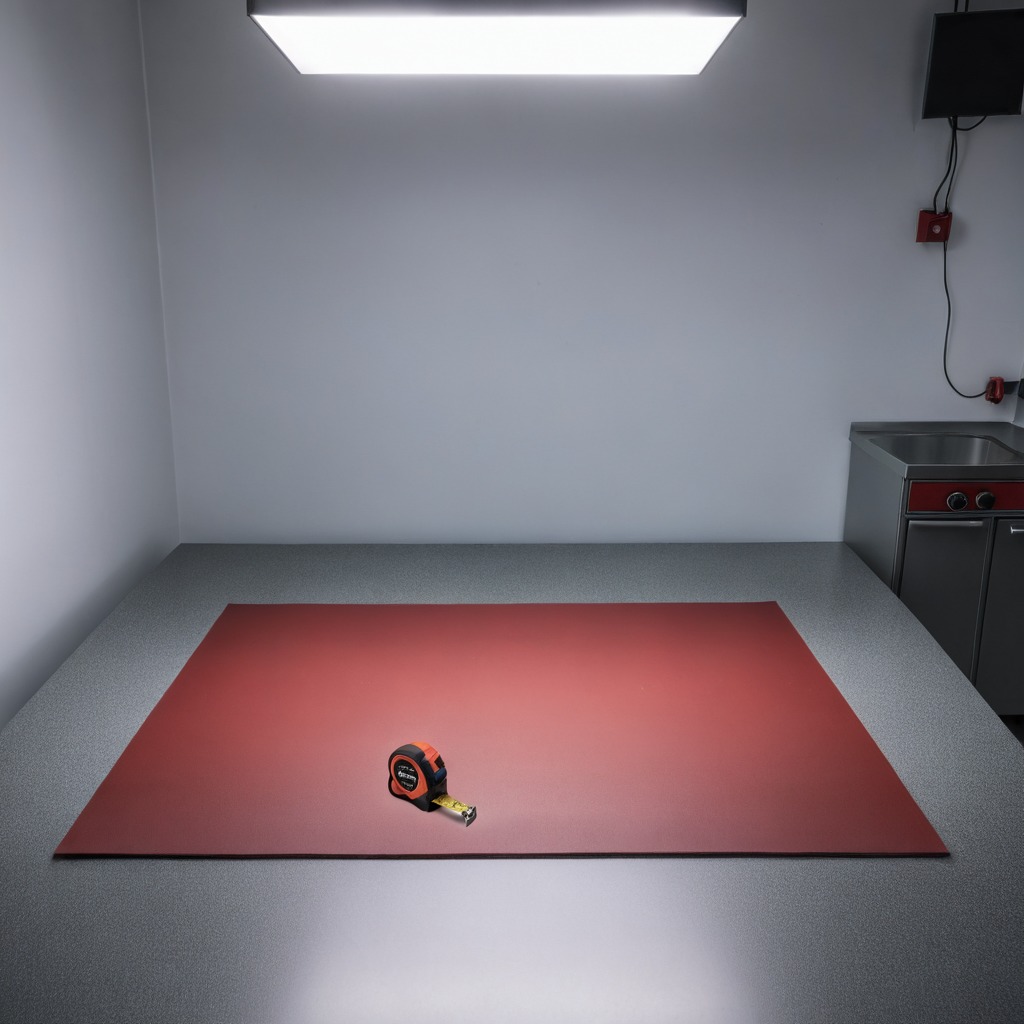
A measuring tape is lying on the clean granite tabletop inside a workshop under bright overhead lighting crisp shadows high clarity worn but beneath the mat